Question: I'm trying to build a simple program using Asycn Task that on clicking get button loads google home page in webview. I have no errors showing up in code however when I click the get button it crashes with the following error:
This is my MainActivity.java
'''
package com.example.asyncts2;
import android.app.Activity;
import android.os.AsyncTask;
import android.os.Bundle;
import android.view.View;
import android.webkit.WebView;
import android.widget.Button;
import android.widget.Toast;
public class MainActivity extends Activity {
Button button1;
@Override
protected void onCreate(Bundle savedInstanceState) {
super.onCreate(savedInstanceState);
setContentView(R.layout.activity_main);
button1 = (Button) findViewById(R.id.button1);
button1.setOnClickListener(new View.OnClickListener() {
@Override
public void onClick(View v) {
button1.setEnabled(false);
DownloadWebPageTask task = new DownloadWebPageTask();
task.execute(new String[] {"http://www.google.com/"});
}
});
}
private class DownloadWebPageTask extends AsyncTask<String, Void, String> {
@Override
protected String doInBackground(String... urls) {
WebView webView = (WebView) findViewById(R.id.webView1);
webView.getSettings().setJavaScriptEnabled(true);
webView.loadUrl(urls[0]);
return "Done";
}
protected void onPostExecute(String result) {
Toast.makeText(MainActivity.this, "result", Toast.LENGTH_SHORT).show();
}
}
'''
This is Log Cat errors
Can anyone point me to where I am going wrong? Many thanks!

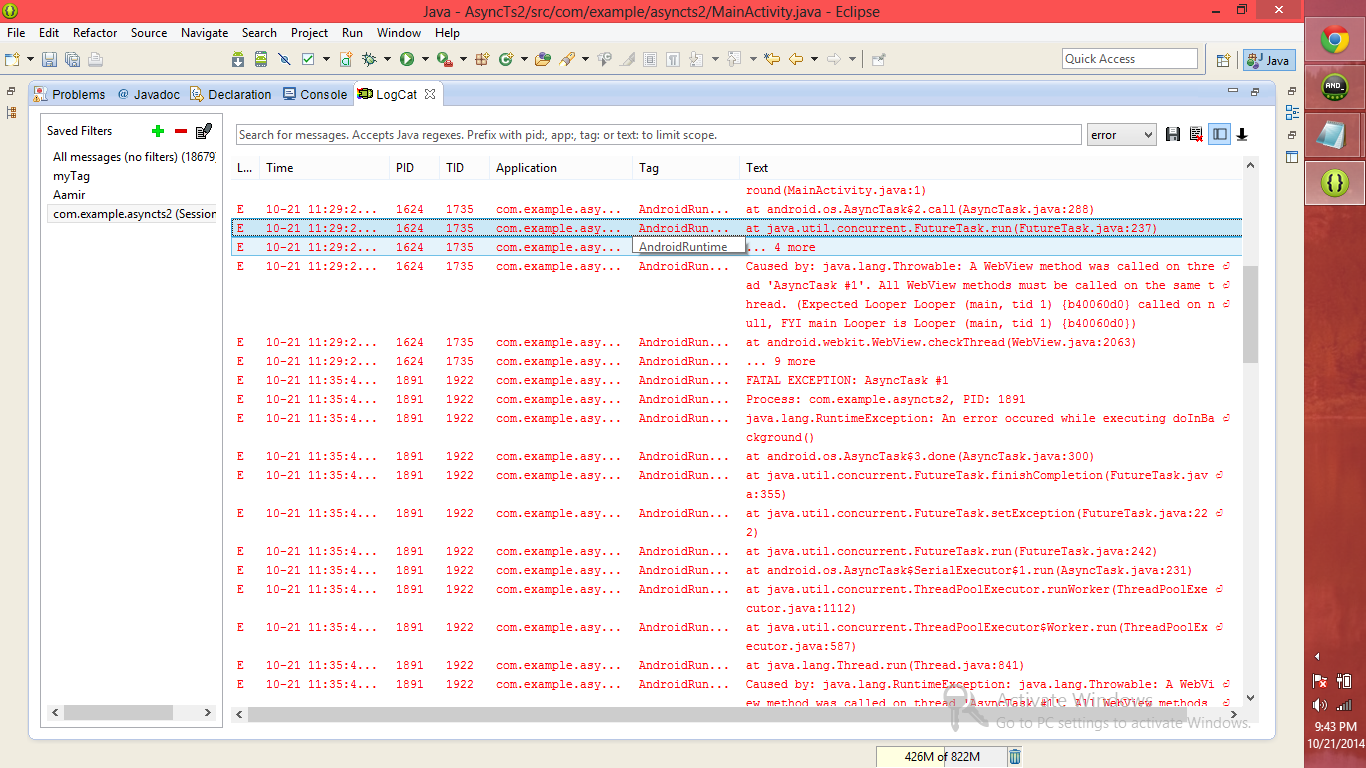
Answer: easy way to handle that is to, whenever and wherever you want to access or modify the WebView, do it in the uithread
'''
runOnUiThread(new Runnable() {
@Override
public void run() {
//shake the webView here!
}
});
'''